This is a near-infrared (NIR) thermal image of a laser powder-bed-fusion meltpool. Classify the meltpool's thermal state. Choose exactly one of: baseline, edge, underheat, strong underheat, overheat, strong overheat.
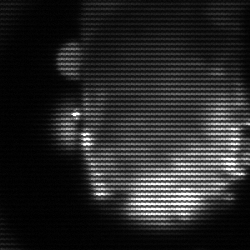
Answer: baseline